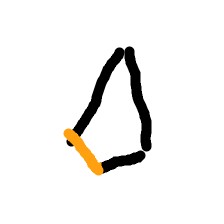
Shape: kite